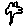
Label: tree